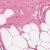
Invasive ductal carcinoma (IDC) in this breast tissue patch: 0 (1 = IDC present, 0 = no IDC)